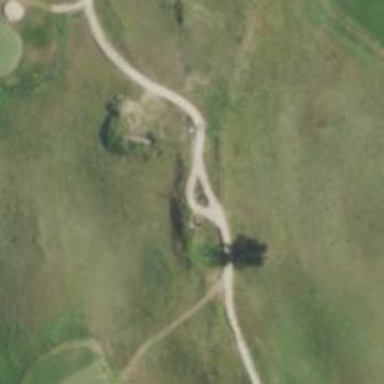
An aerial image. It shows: Path used for both walking and golf.